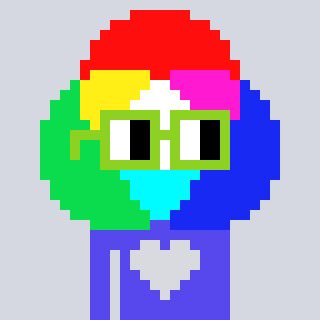
a pixel art character with square light green glasses, a color circle-shaped head and a computerblue-colored body on a cool background